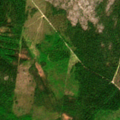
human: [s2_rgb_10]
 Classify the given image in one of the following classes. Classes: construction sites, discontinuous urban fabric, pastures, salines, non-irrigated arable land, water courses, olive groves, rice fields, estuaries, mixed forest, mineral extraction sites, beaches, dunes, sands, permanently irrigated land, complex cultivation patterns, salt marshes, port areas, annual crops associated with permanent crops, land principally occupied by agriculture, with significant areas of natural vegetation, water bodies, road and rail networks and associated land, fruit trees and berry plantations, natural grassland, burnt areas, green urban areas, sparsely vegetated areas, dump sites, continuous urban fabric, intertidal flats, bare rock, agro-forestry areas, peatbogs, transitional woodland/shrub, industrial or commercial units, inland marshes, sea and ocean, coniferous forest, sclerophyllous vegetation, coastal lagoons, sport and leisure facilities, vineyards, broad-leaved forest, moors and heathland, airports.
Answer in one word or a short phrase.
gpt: coniferous forest, mixed forest, transitional woodland/shrub, bare rock